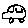
Label: car